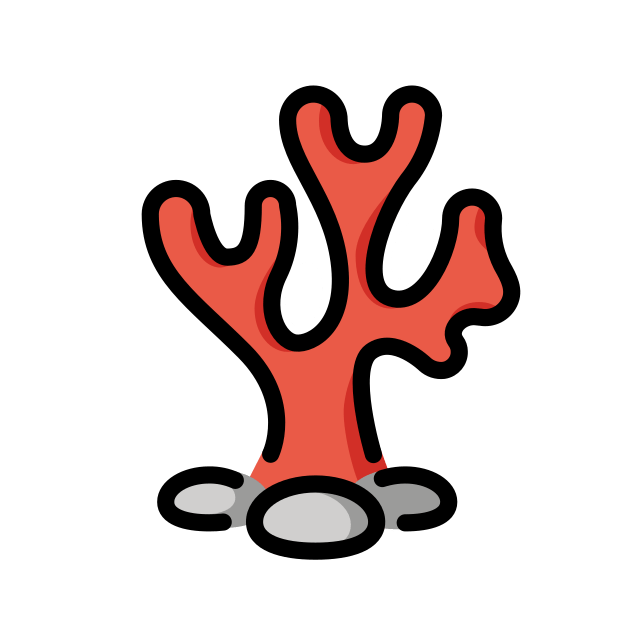
Emoji: 🪸
Name: coral
Unicode: 0x1fab8